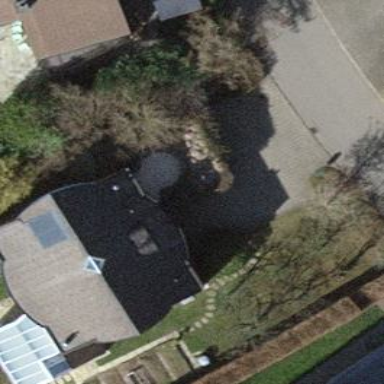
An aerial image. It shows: Detached building.